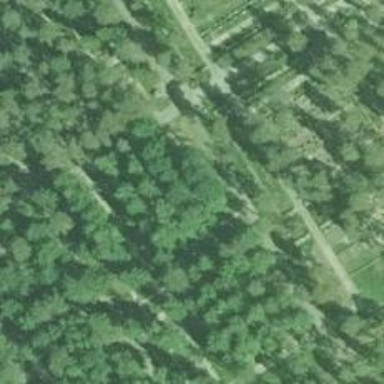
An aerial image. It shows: Sector in the cemetery.